Interaction volume radius: 5 \u00c5
Interaction volume height: 15 \u00c5
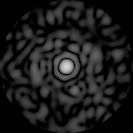
Disorder parameter: 0.8411